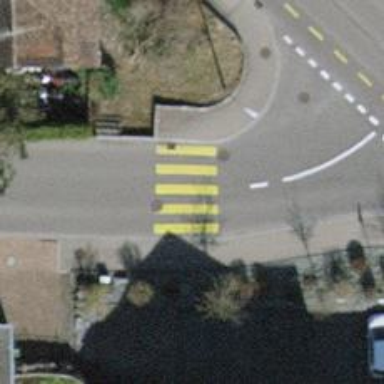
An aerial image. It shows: Uncontrolled crossing on the road.